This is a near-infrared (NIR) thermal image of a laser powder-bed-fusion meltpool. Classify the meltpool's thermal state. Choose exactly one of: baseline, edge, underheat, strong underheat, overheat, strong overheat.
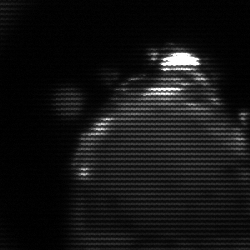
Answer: edge